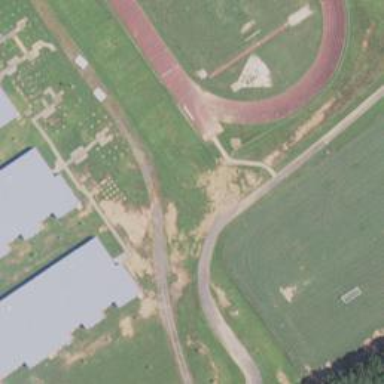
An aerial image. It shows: Track located within leisure land area.